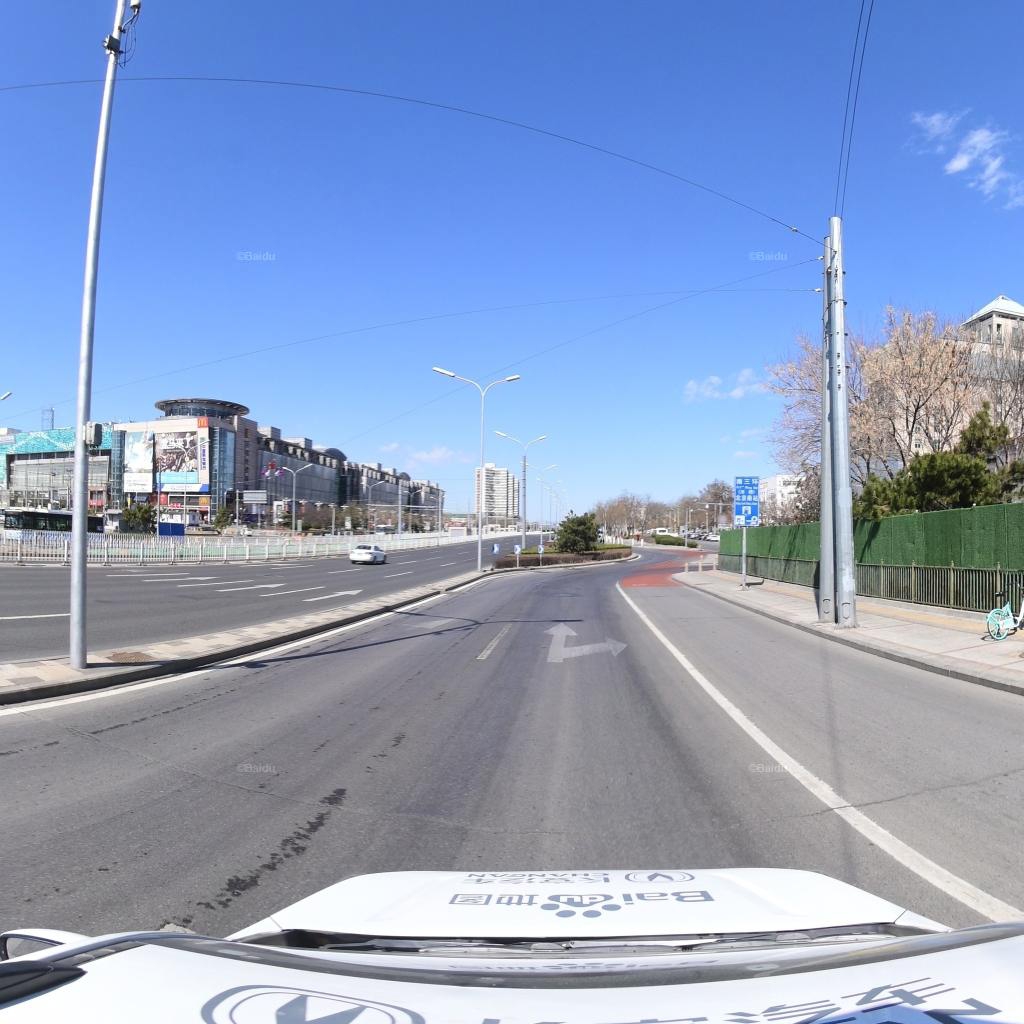
Region: Fengtai
Road damage annotations: transverse crack, transverse crack